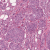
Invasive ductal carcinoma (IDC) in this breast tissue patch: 1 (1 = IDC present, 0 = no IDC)